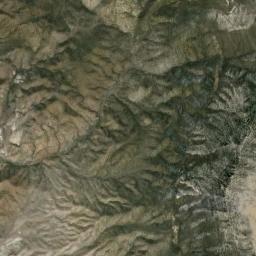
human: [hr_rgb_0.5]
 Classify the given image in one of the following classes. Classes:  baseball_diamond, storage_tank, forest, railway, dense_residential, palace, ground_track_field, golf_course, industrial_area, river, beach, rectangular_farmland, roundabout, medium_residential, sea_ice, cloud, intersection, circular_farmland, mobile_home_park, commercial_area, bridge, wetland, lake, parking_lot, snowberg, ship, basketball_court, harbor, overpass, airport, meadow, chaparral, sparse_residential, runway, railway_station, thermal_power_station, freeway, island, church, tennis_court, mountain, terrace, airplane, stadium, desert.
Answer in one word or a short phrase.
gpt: mountain